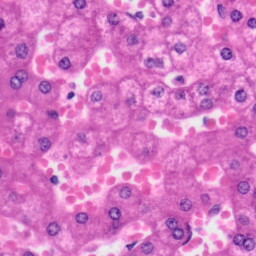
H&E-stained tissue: Liver